Field crop: tomato
Growth stage: 2
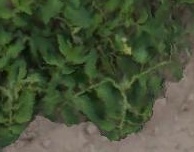
Species: tomato